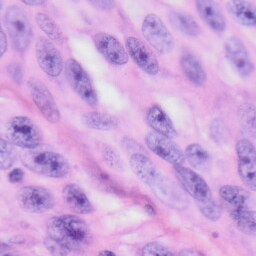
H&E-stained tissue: Skin